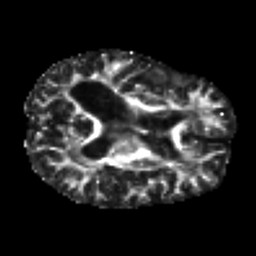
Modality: FA
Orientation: axial
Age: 54
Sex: female
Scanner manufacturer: siemens
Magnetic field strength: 3 T
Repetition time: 7.3 s
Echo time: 0.087 s